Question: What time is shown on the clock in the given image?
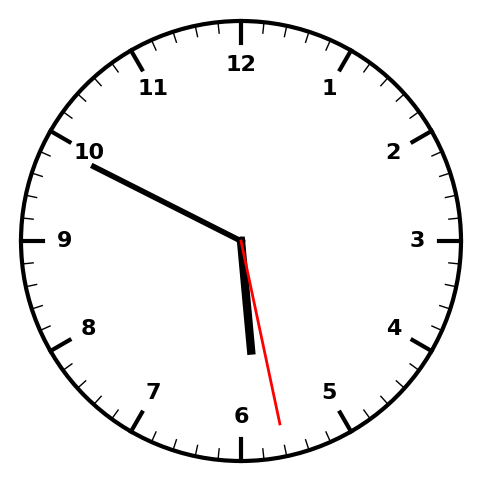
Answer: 05:49:28